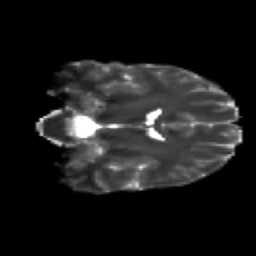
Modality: T2w
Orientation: coronal
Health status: healthy
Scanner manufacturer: siemens
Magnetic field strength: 3 T
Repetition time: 12 s
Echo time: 0.092 s